Interaction volume radius: 5 \u00c5
Interaction volume height: 20 \u00c5
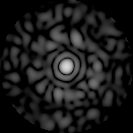
Disorder parameter: 0.8361